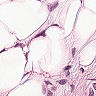
Metastatic tissue present: yes